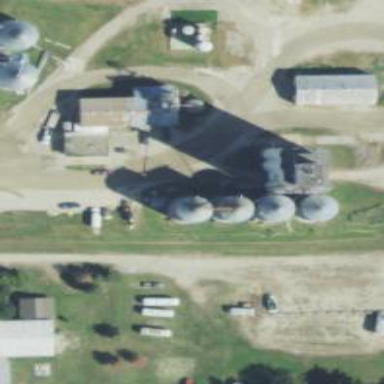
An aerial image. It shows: Silo.